Question: I have the following table structure

The Model Classes are :
# Choice Class
'''
@Entity
public class Choice {
@Id
@GeneratedValue
@Column(name="CHOICE_ID")
private Long id;
@Column(nullable=false)
private String text;
}
'''
# Question Class
'''
@Entity
public class Question {
@Id
@GeneratedValue
@Column(name="QUESTION_ID")
private Long id;
private String text;
@Column(name="CAT_ID")
private Long catId = 1l;
@Column(nullable=false)
private int difficulty;
@Column(nullable=false)
private int set;
@OneToMany
@JoinColumn(name="QUESTION_ID", referencedColumnName="QUESTION_ID")
private List<Choice> choices;
@OneToOne
@JoinTable(name = "RIGHT_CHOICE", joinColumns = { @JoinColumn(name = "QUESTION_ID", referencedColumnName = "QUESTION_ID") })
private Choice rightChoice;
}
'''
Using annotations I would like to have both a One-to-Many relationship between question and choices.
And a One to One relationship between Question and Right Choice. It would be better if both the relationships are unidirectional.
It would be helpful if someone could give a better table desgin.
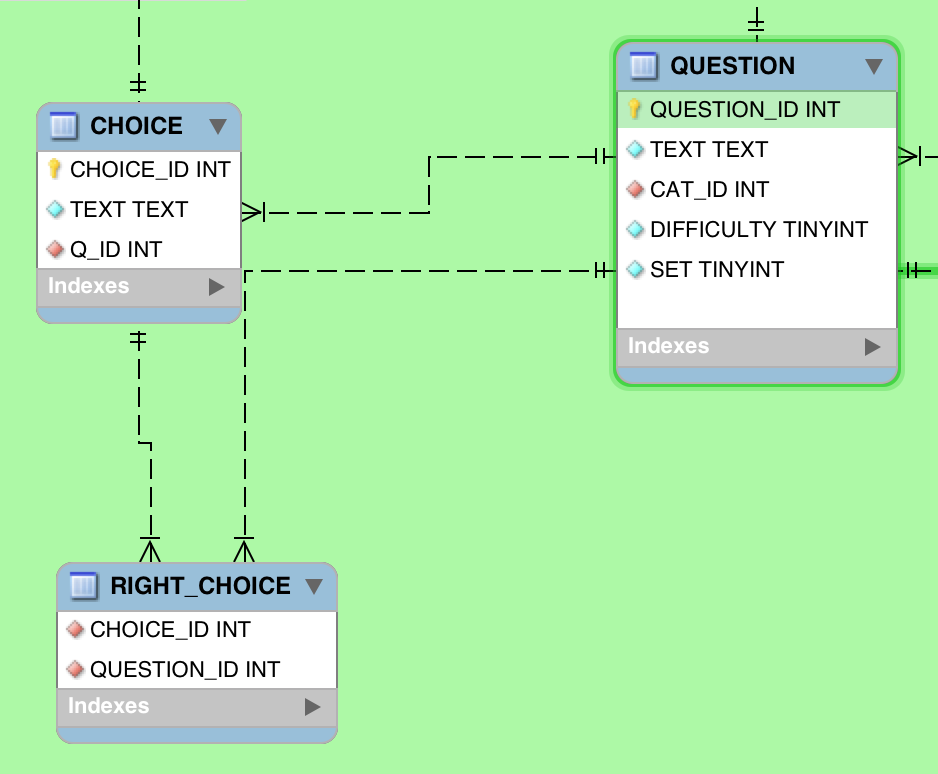
Answer: I think that you do not need a entity, because you can have a boolean inside your entity.
'''
@Table("CHOICE")
@Entity
class Choice {
<....>
@Column(name = "CORRECT")
private Boolean correct = false;
<....>
private Boolean getCorrect(){
return correct;
}
'''
}
And when you will construct a question, before add to question list, set one of choices as correct = true;
'''
Choice choice = new Choice();
choice.setCorrect(true);
*<other choices are ommited intentionally>*
question.add(choice);
*<other adds are ommited intentionally>*
'''
Also you should use 'OneToMany(cascade = CascadeType.PERSIST)' inside your entity. This means that the persistence will propagate (cascade) EntityManager operation to the relating entities.